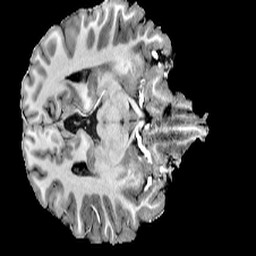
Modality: T1w
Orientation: axial
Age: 22
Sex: male
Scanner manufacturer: siemens
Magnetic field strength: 6.98 T
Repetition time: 6 s
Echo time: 0.00302 s